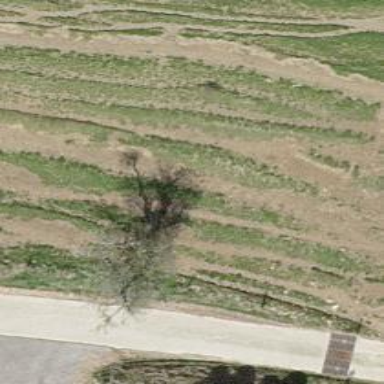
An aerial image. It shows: Single tag "natural: tree."